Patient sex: M
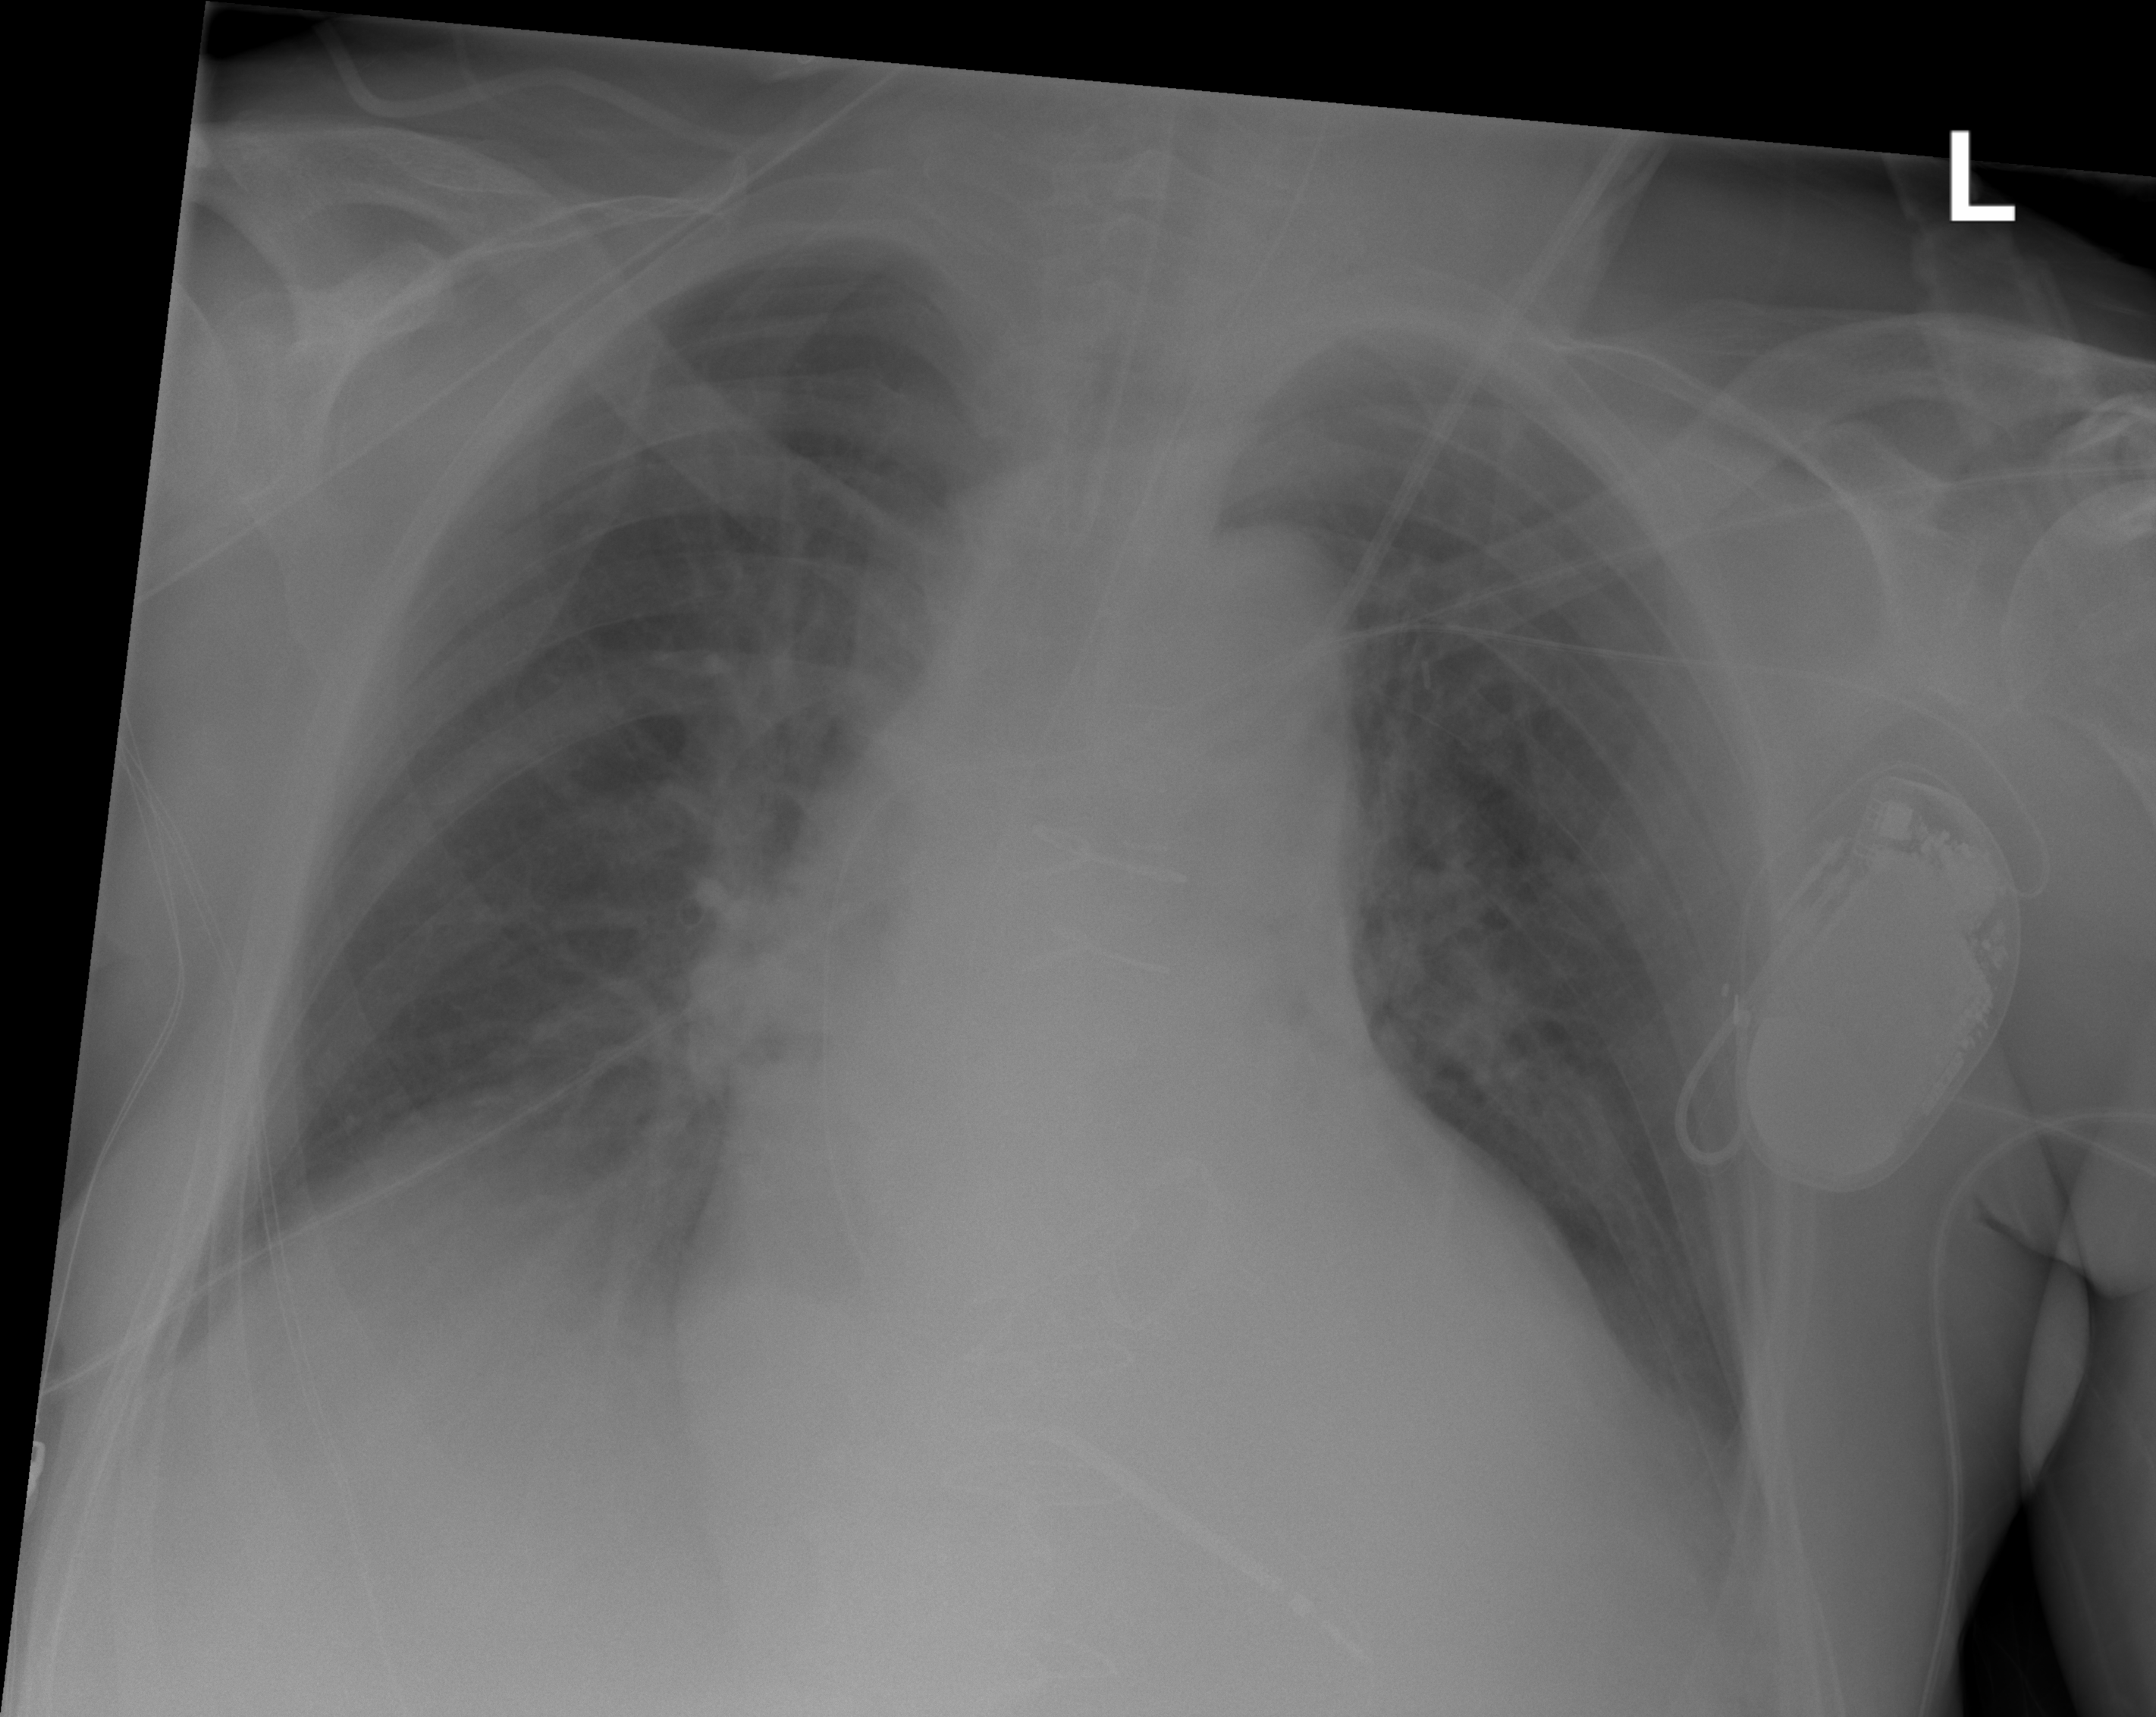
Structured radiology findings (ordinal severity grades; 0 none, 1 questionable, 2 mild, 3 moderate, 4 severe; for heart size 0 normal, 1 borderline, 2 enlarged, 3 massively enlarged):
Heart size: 2
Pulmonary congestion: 3
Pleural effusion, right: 0
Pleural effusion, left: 0
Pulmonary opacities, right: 0
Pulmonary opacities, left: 0
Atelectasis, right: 0
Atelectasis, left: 0